Question: This is a digital circuit problem. Given known input values for the circuit, determine the output value.
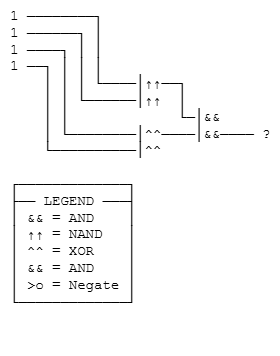
Answer: 0